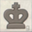
Piece: bK